Question: I try to put three input fields in a row, with a little bit of space next to each other, so it doesnt look odd.
Anyway the third input always gets a new line, why is that and how to fix it?
What I want to achieve, see picture.

Html:
'''
<div id="form">
<form>
<input type="text">
<input type="text">
<input type="text">
</form>
</div>
'''
Css:
'''
#form{
width: 600px;
border: 1px solid black;
}
#form input {
width: 33.33%;
display: inline-block;
margin: 0 1.1% 0 0;
padding: 0;
}
'''
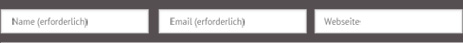
Answer: Reduce the width percentage of your inputs. Those percentages add with the margin.
'''
#form {
width: 600px;
border: 1px solid black;
}
#form input {
width: 31.63%;
display: inline-block;
margin: 0 1.1% 0 0;
padding: 0;
}
#form input:last-child {
margin-right: 0
}
'''
'''
<div id="form">
<form>
<input type="text">
<input type="text">
<input type="text">
</form>
</div>
'''
Or, if you can support flex layout, this is the cleanest. because 'justify-content: space-between' handles spacing as long as the input percentages allow for it (add to < 100%).
'''
#form > form {
width: 600px;
border: 1px solid black;
display: flex;
justify-content: space-between;
}
#form input {
width: 31%;
}
'''
'''
<div id="form">
<form>
<input type="text">
<input type="text">
<input type="text">
</form>
</div>
'''